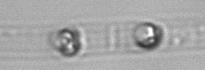
Label: Dactyliosolen_blavyanus